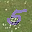
Label: 5